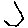
Label: hexagon